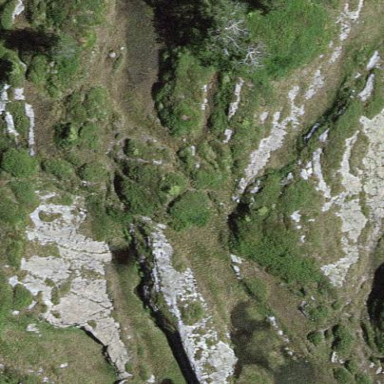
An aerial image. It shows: Landscape dominated by bare rock.